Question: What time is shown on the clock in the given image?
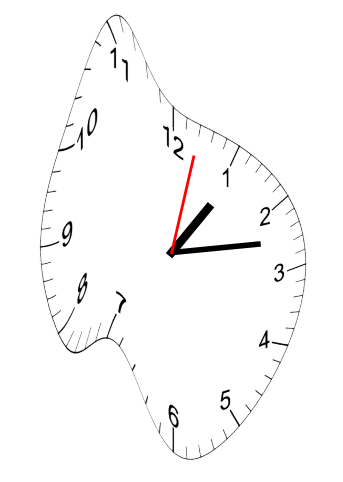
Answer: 01:13:02